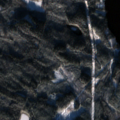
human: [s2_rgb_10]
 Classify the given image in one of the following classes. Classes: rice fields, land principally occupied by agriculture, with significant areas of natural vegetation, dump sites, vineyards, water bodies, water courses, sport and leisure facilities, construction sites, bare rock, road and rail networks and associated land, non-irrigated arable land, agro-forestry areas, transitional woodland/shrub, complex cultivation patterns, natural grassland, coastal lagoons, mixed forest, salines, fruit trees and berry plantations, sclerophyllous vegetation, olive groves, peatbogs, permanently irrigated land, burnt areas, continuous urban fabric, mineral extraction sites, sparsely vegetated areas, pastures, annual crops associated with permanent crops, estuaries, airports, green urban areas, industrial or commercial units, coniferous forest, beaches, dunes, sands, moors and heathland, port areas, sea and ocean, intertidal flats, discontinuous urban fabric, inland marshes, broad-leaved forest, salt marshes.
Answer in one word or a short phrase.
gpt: coniferous forest, mixed forest, water bodies